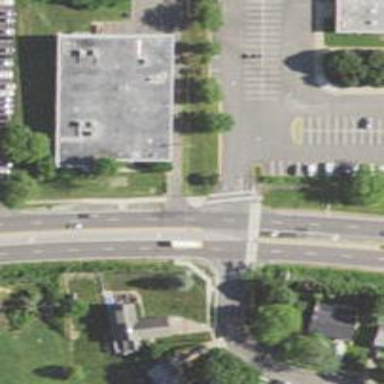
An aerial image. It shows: Uncontrolled road crossing with lines markings.